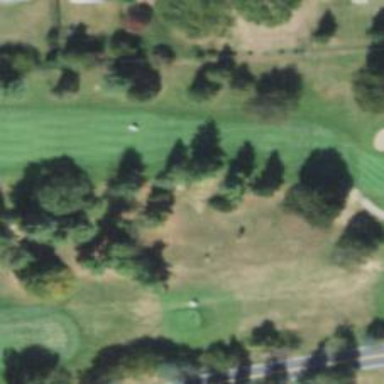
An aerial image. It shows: Golf hole.